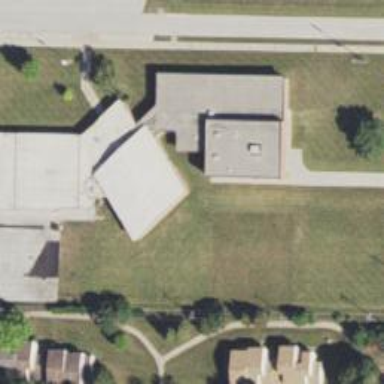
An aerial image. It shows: School building.